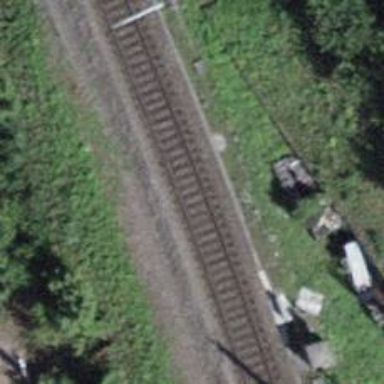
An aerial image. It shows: Railway with electrified tracks and contact line. There are two tracks in total.